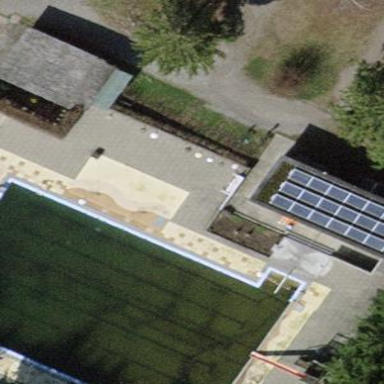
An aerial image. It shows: Swimming pool located in leisure land.